Brain MRI, modality: hrT2
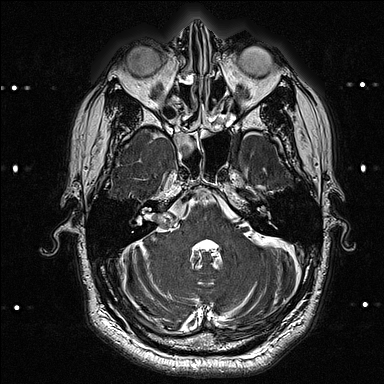